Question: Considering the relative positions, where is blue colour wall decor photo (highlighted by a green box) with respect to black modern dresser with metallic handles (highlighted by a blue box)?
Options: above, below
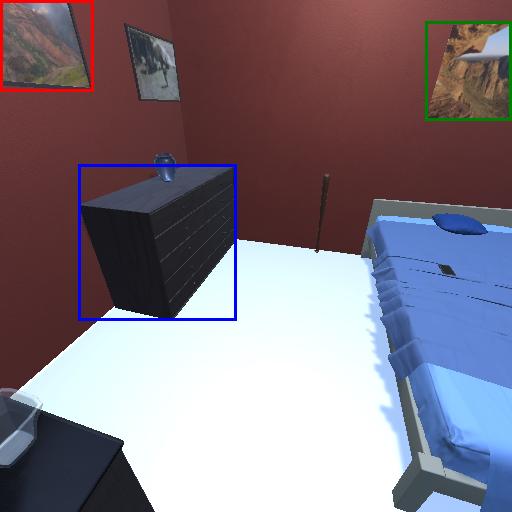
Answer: above